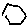
Label: hexagon